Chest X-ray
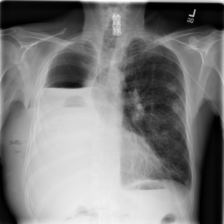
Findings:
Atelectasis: negative
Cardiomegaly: negative
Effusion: negative
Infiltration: negative
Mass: negative
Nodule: positive
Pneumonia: negative
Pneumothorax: negative
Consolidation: negative
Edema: negative
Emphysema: negative
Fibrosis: negative
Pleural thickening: negative
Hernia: negative